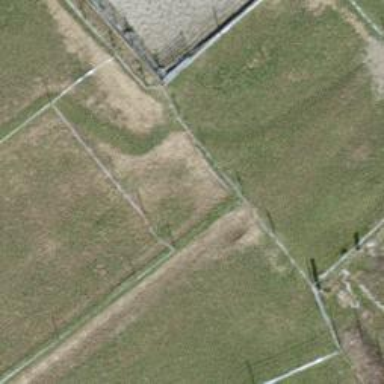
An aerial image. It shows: Fence.